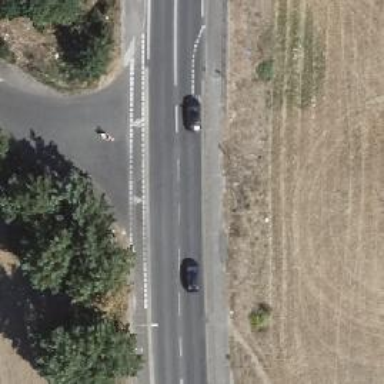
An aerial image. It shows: Unclassified road with asphalt surface.